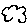
Label: cloud